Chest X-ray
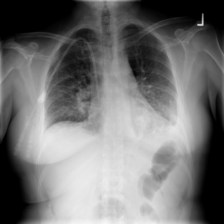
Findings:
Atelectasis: negative
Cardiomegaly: negative
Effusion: positive
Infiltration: negative
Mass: negative
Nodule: positive
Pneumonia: negative
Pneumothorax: negative
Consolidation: negative
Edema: positive
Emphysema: negative
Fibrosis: negative
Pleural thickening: negative
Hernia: negative